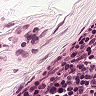
Metastatic tissue present: no